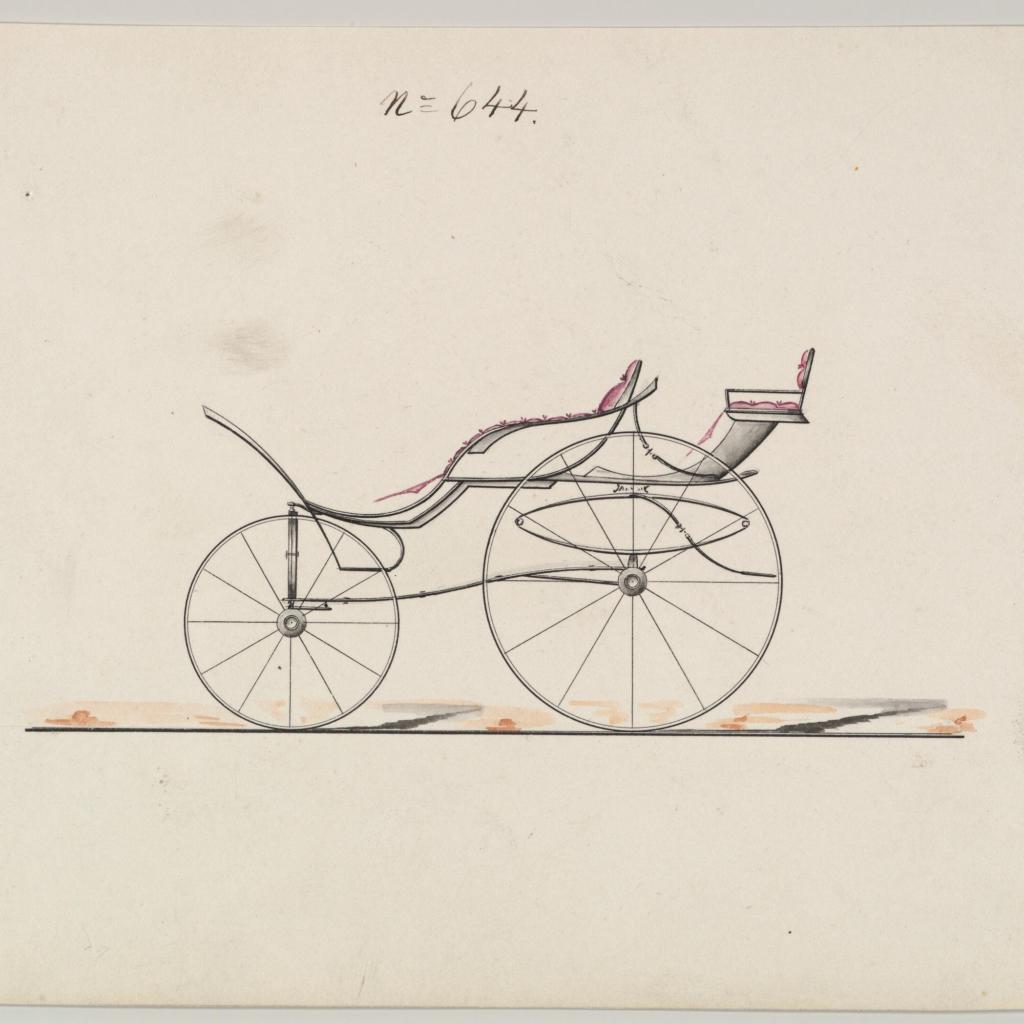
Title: Pony Phaeton #644
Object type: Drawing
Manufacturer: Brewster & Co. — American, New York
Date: ca. 1865
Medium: Pen and black ink, watercolor and gouache
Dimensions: sheet: 6 1/8 x 8 11/16 in. (15.6 x 22.1 cm)
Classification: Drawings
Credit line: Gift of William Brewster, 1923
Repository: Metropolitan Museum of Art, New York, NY